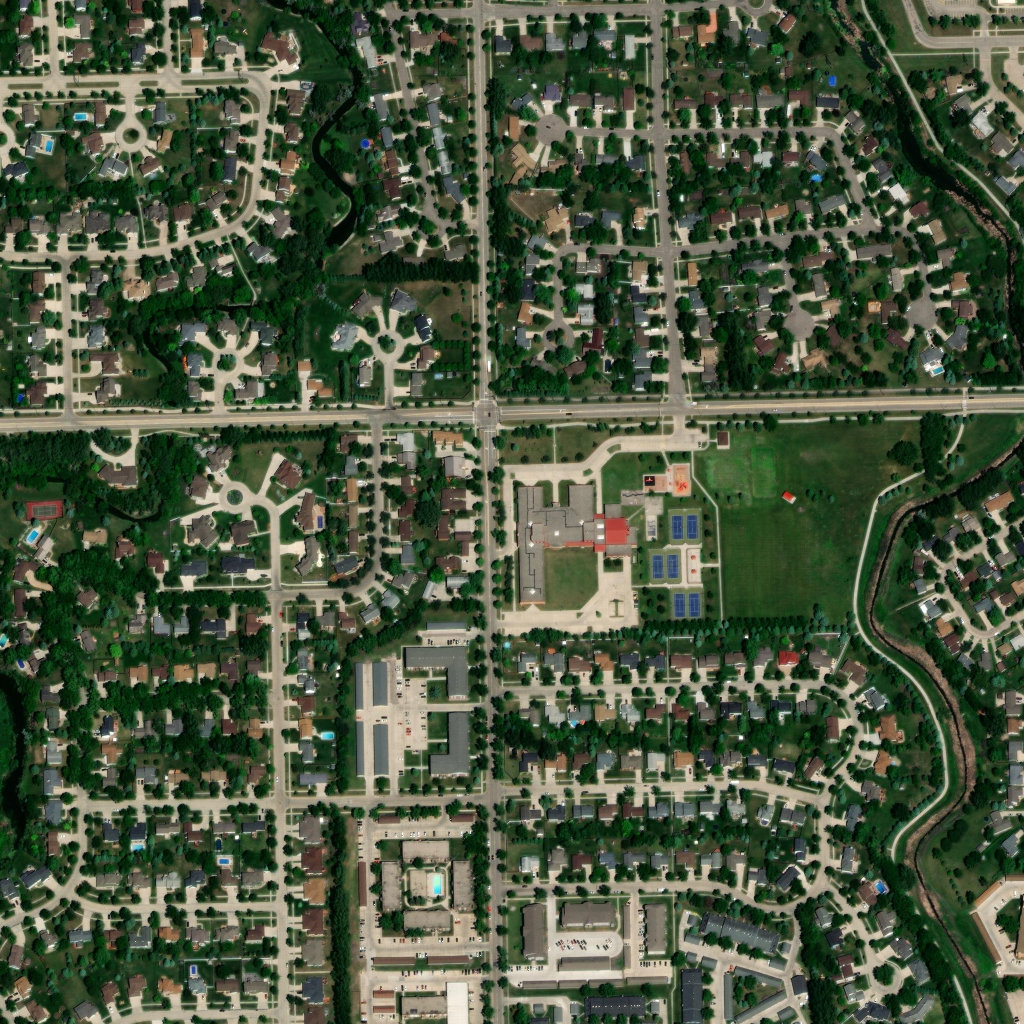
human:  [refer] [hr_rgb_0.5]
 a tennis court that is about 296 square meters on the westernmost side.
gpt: <box>[[3, 49, 5, 50, 0]]</box>

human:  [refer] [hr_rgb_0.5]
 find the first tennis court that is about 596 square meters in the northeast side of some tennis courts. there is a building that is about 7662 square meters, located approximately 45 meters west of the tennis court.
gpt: <box>[[66, 49, 68, 53, 0]]</box>